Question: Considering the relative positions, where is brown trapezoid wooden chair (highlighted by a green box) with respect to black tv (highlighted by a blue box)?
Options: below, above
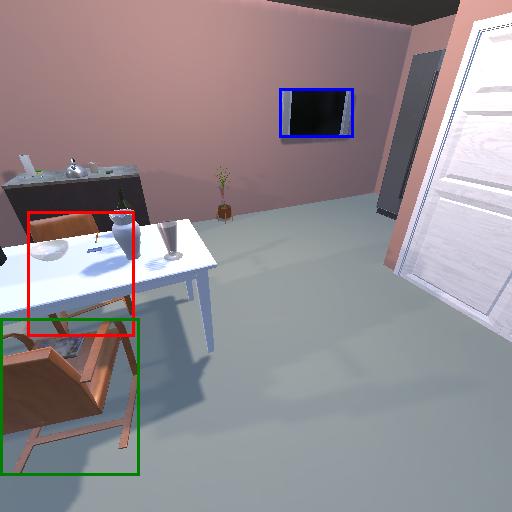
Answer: below